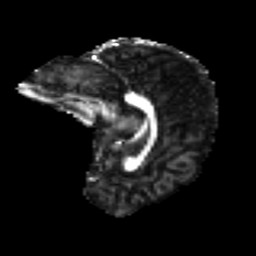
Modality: FA
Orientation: sagittal
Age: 46
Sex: female
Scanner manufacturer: ge
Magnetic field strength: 3 T
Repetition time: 7.8 s
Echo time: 0.0606 s